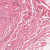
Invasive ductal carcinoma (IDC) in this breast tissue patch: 0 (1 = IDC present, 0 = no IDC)